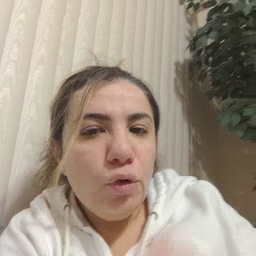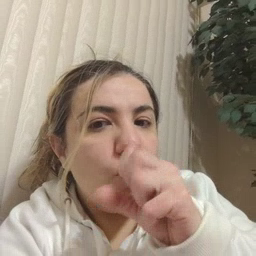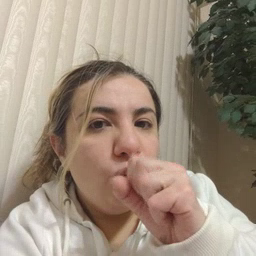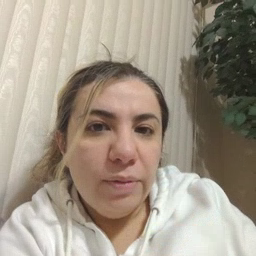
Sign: orange